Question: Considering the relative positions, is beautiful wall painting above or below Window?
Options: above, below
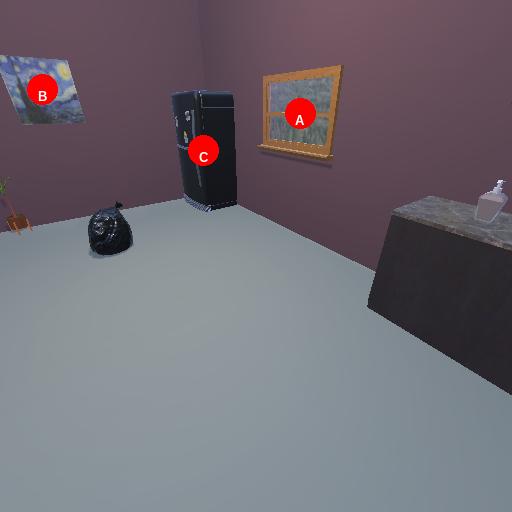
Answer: above